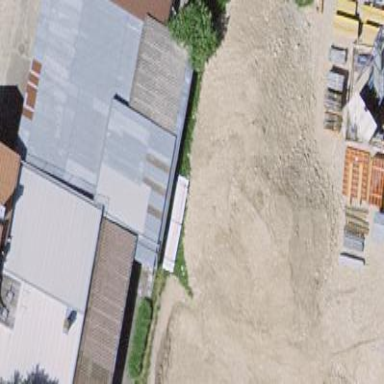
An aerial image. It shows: Warehouse.